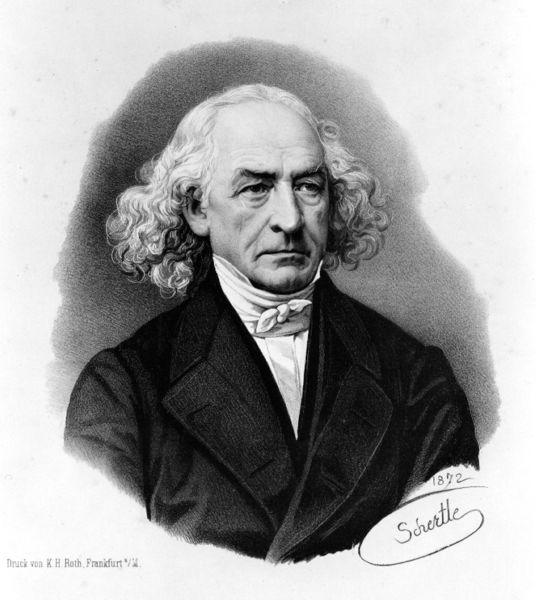
Titel: L. Kachel
Künstler: Valentin Schertle
Standort: Karlsruhe
Institution: Staatliche Kunsthalle Karlsruhe
Schlagwörter: dunkel, gemälde, kopf, mann, schatten, weiß, frisur, grau, haar, hintergrund, licht, mund, nase, ohr, schwarz, stirn, zeichnung, blick, tuch, rock, schleife, alt, anzug, hemd, jacke, augen, falten, gesicht, knoten, kragen, bildnis, herr, portrait, porträt, signatur, haare, halbfigur, mantel, augenbrauen, brustbild, kinn, lippen, locken, ohren, oval, schrift, wellen, alter mann, grafik, graphik, frack, ernst, knopfloch, streng, brauen, finster, grimmig, halstuch, deutsch, wange, fliege, jackett, jahreszahl, revers, sakko, selbstporträt, jacket, weste, foto, fotografie, photographie, name, alter, druck, druckgraphik, lithographie, schwarz-weiss, radierung, stich, augenringe, beschriftung, denker, wirr, stehkragen, halbglatze, photo, halbprofil, gesichtsausdruck, halsbinde, lich, auszug, oberlippe, legende, datiert, frankfurt, grimm, lockne, staatsmann, augenränder, langes haar, portrati, washington, retouche, bestimmt, sacco, bearbeitet, einzelbild, greu, retusche, t, 1872, 1892, unsympathisch, schertler, schertle, 1842, heliogravur, 1972, roth, ohrr, druck+, schwertle, druck von k.h. roth, selbstinszenierung, tuchkoten, frankfutr, ersnter blick